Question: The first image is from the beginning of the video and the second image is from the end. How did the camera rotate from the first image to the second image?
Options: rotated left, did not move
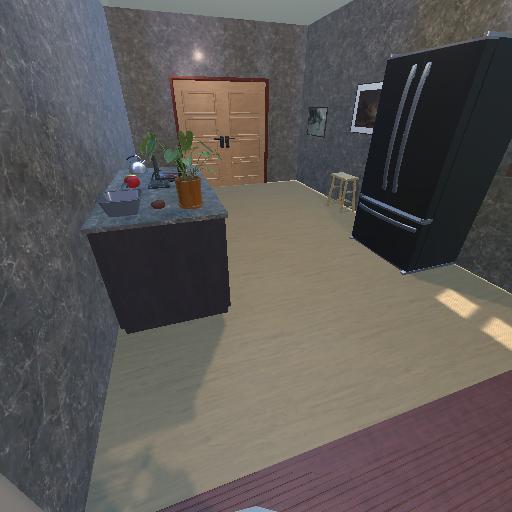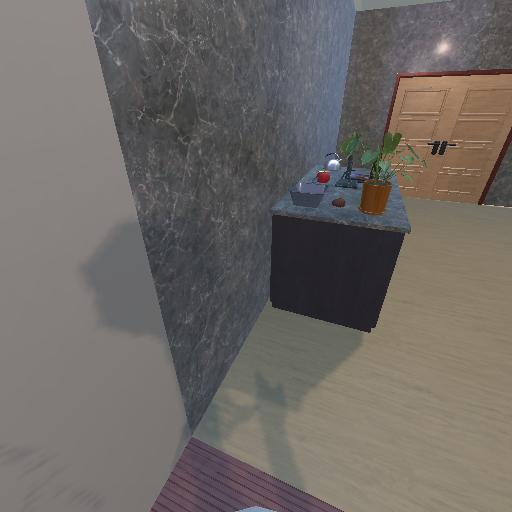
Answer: rotated left